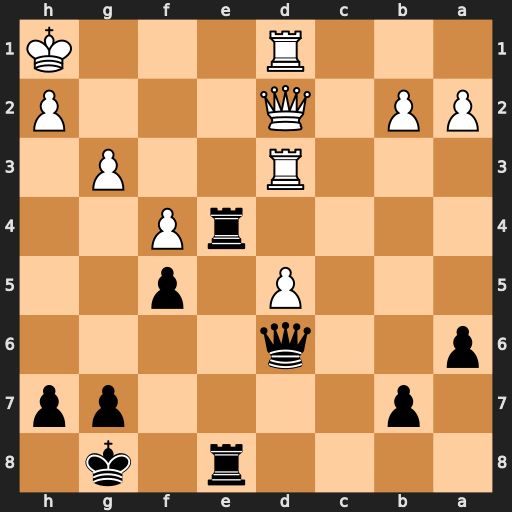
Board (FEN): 4r1k1/1p4pp/p2q4/3P1p2/4rP2/3R2P1/PP1Q3P/3R3K
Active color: b
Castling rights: -
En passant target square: -
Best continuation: Re2 Qc1 Qh6